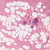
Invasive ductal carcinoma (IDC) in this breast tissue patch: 0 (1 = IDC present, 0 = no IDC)